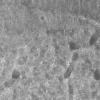
Atmospheric dust classification: not_dusty